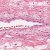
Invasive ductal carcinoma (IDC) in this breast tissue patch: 0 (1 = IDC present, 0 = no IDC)